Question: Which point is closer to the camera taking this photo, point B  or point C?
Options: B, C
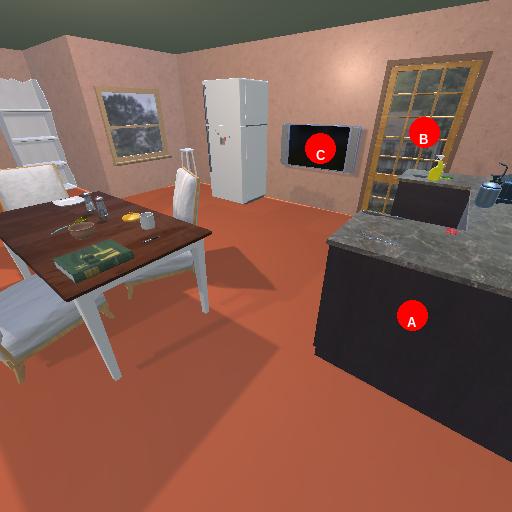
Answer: B